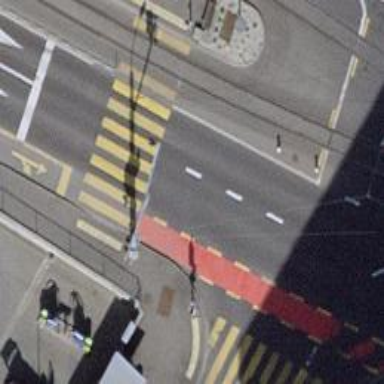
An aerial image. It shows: Crossing with traffic signals.